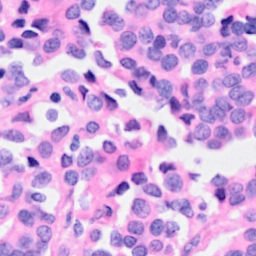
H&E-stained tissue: Breast